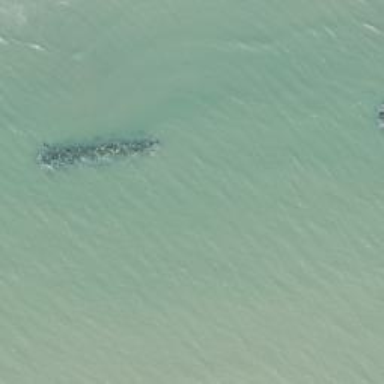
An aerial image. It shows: Breakwater structure.